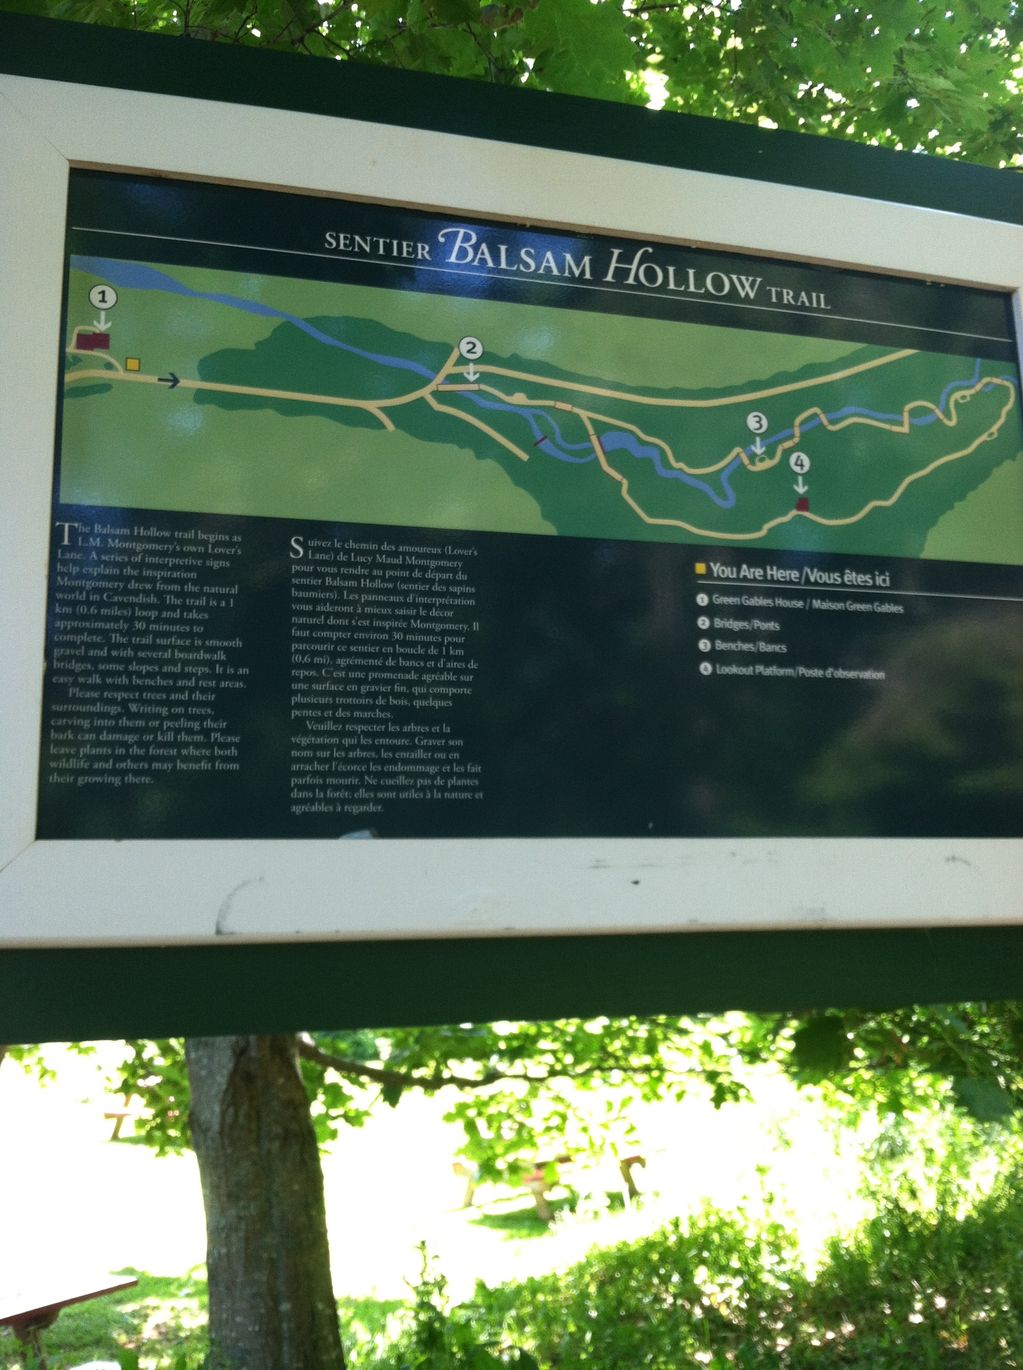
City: charlottetown